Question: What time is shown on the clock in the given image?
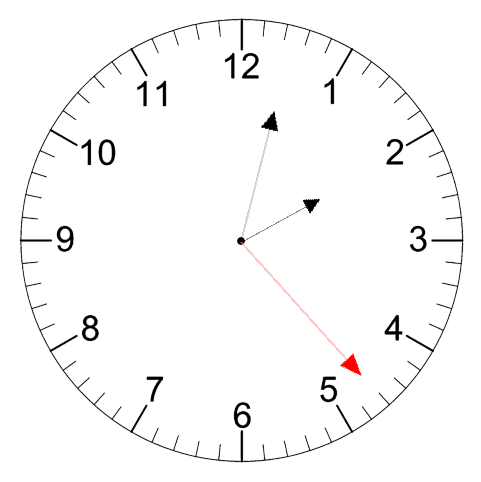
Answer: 02:02:23